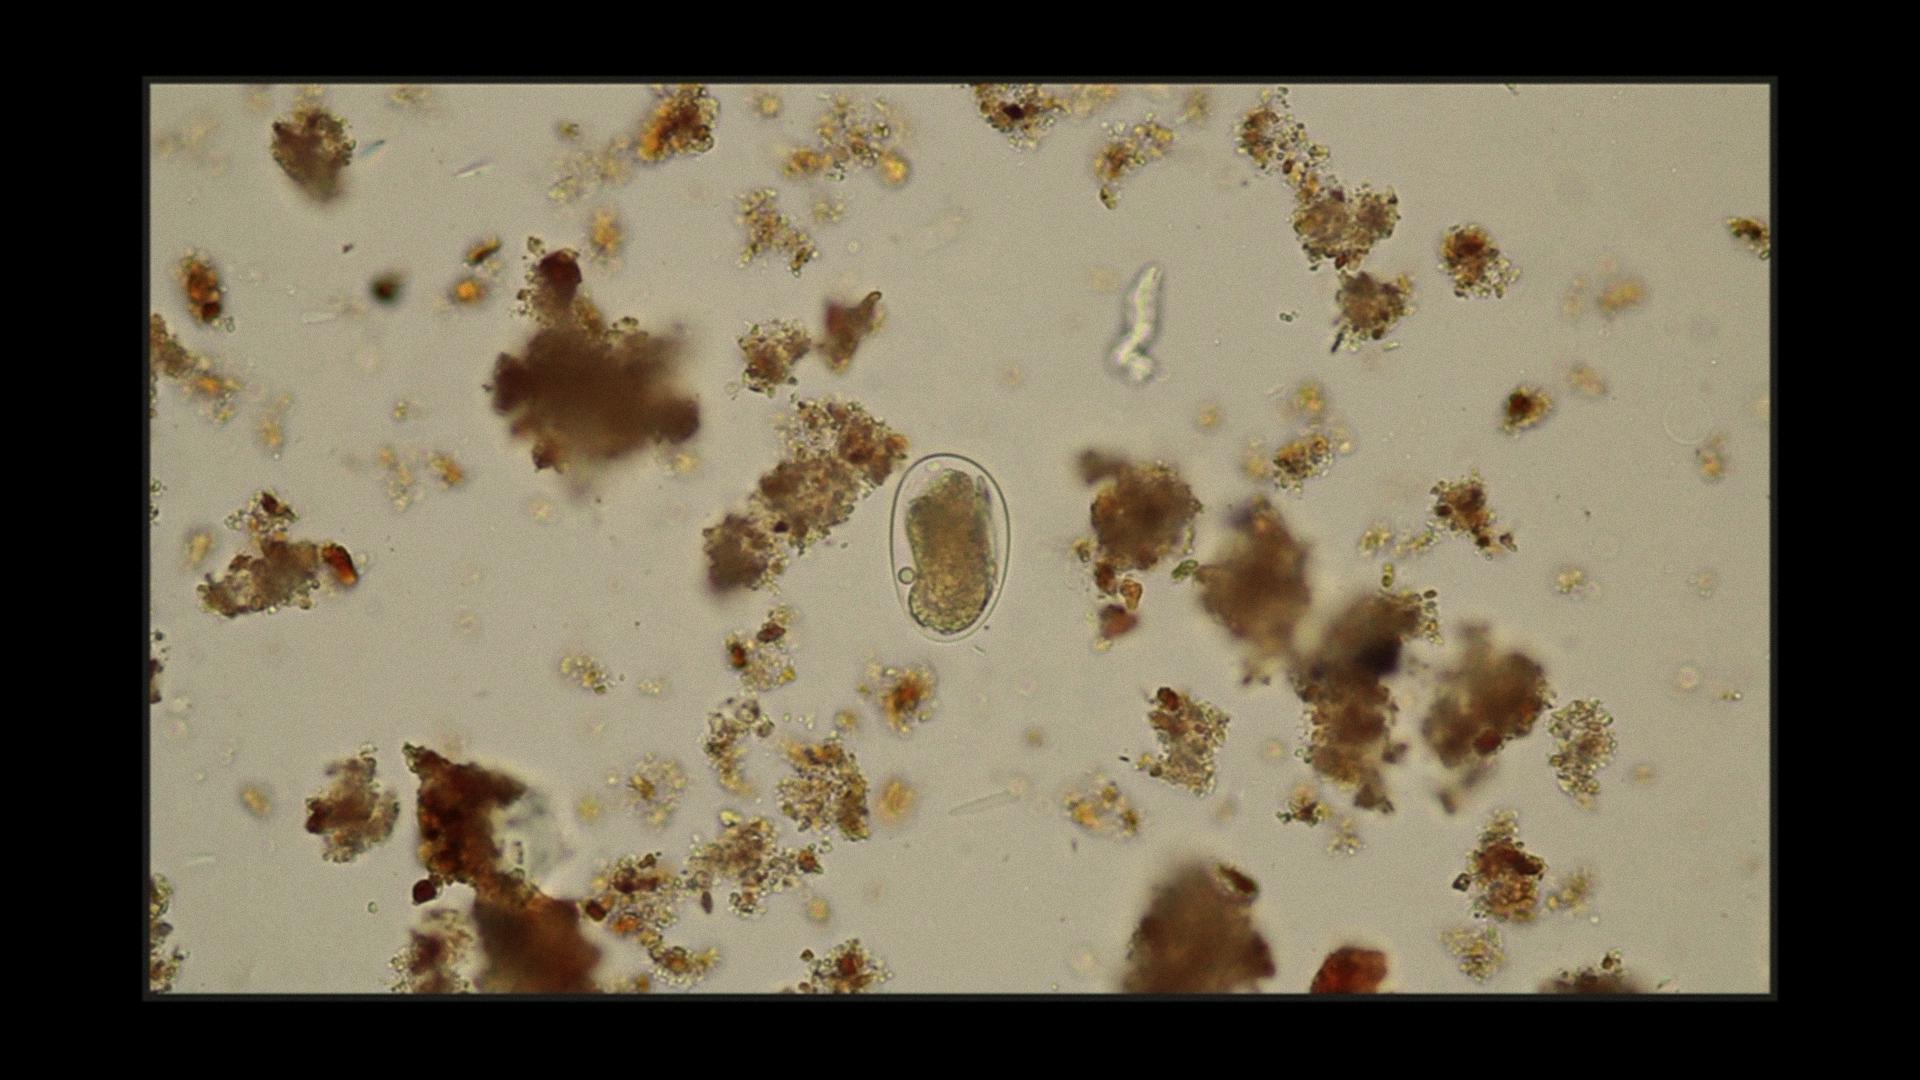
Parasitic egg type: Hookworm egg